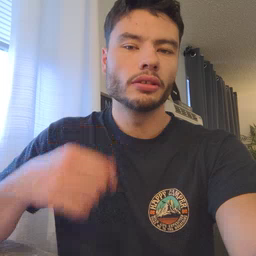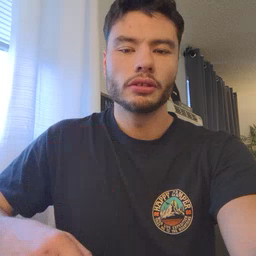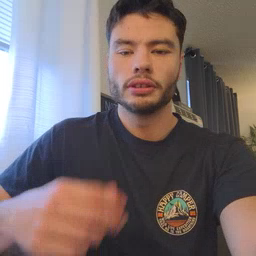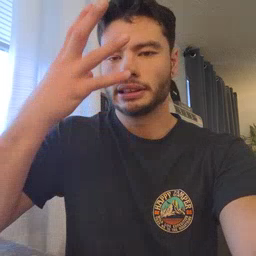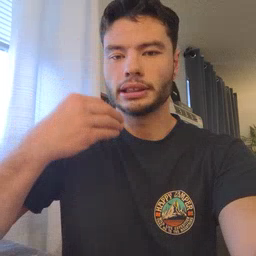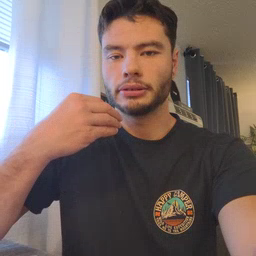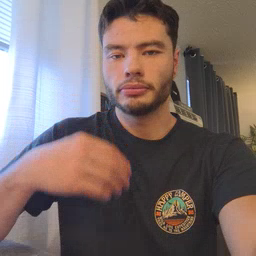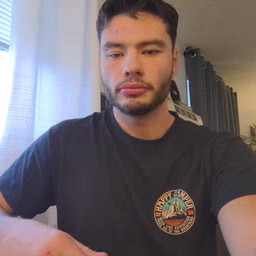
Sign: sleep